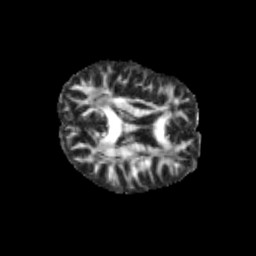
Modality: FA
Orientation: axial
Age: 12
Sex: male
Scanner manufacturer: siemens
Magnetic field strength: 3 T
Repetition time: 3.8 s
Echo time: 0.07 s